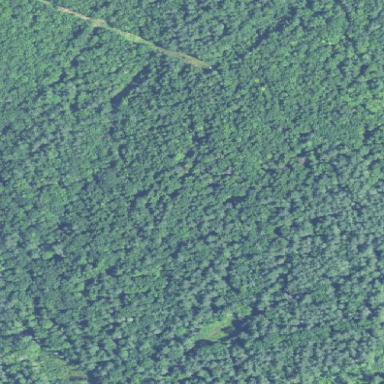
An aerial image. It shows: Mixed forest with variety of leaf types and cycles.